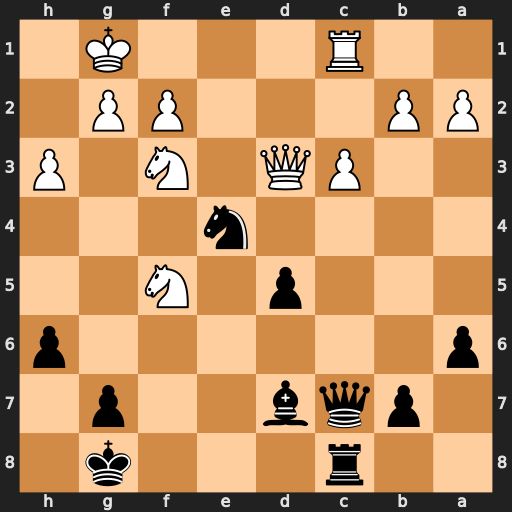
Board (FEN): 2r3k1/1pqb2p1/p6p/3p1N2/4n3/2PQ1N1P/PP3PP1/2R3K1
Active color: b
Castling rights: -
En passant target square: -
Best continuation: Bxf5 Qxd5+ Qf7